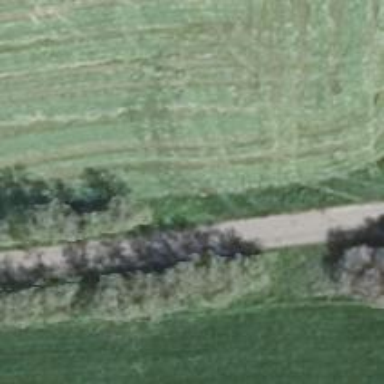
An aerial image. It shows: Row of deciduous broadleaved trees.